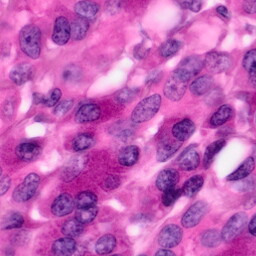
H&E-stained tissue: Pancreatic